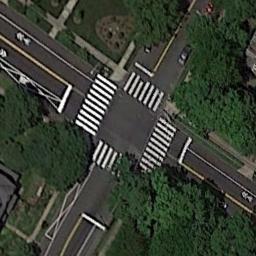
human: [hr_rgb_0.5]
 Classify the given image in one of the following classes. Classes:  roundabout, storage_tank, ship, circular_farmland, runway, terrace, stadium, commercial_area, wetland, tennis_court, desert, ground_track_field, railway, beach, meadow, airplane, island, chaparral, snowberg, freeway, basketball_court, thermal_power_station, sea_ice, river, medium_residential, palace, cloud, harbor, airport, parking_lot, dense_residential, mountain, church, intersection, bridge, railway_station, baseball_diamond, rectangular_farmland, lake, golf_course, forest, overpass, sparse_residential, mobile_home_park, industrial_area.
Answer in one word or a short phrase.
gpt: intersection